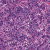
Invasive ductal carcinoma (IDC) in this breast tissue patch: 1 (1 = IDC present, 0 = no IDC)